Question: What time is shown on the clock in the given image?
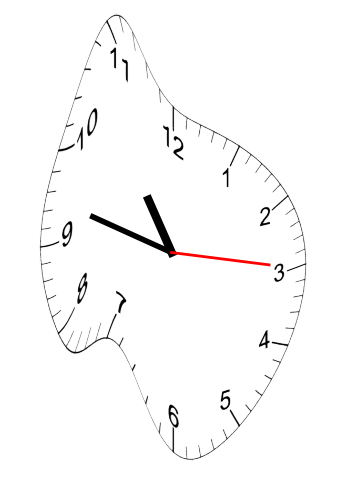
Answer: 10:47:15